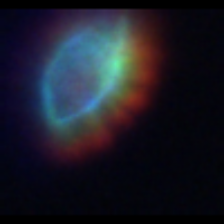
Taxon: Gyrodinium
Group: Dinoflagellates